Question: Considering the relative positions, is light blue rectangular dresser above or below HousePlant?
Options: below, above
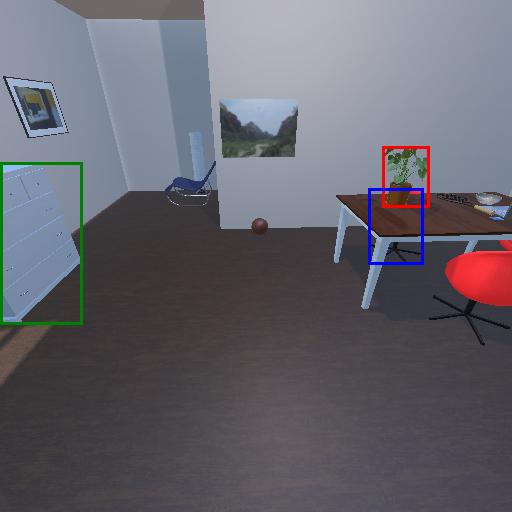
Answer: below